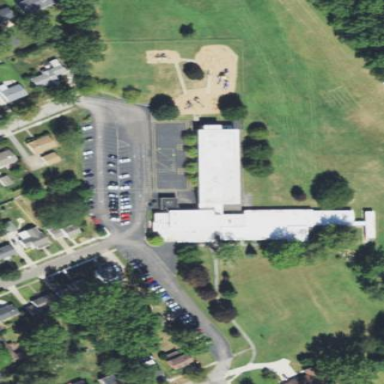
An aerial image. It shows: School building.